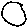
Label: circle